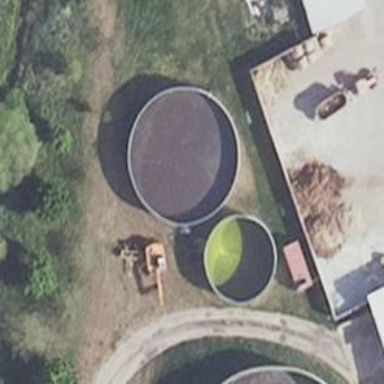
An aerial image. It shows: Storage tank with man-made structure.